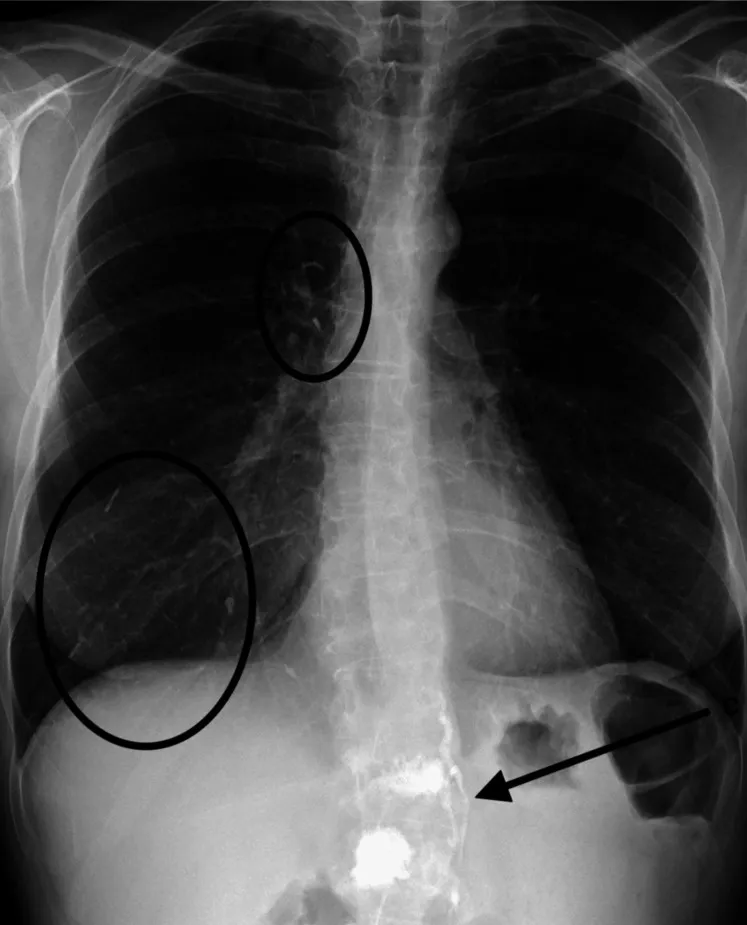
Chest X-ray. The arrow shows polymethylmethacrylate (PMMA) extravasation in the paravertebral veins. The circles show embolization of the lungs.
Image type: radiology (x_ray)